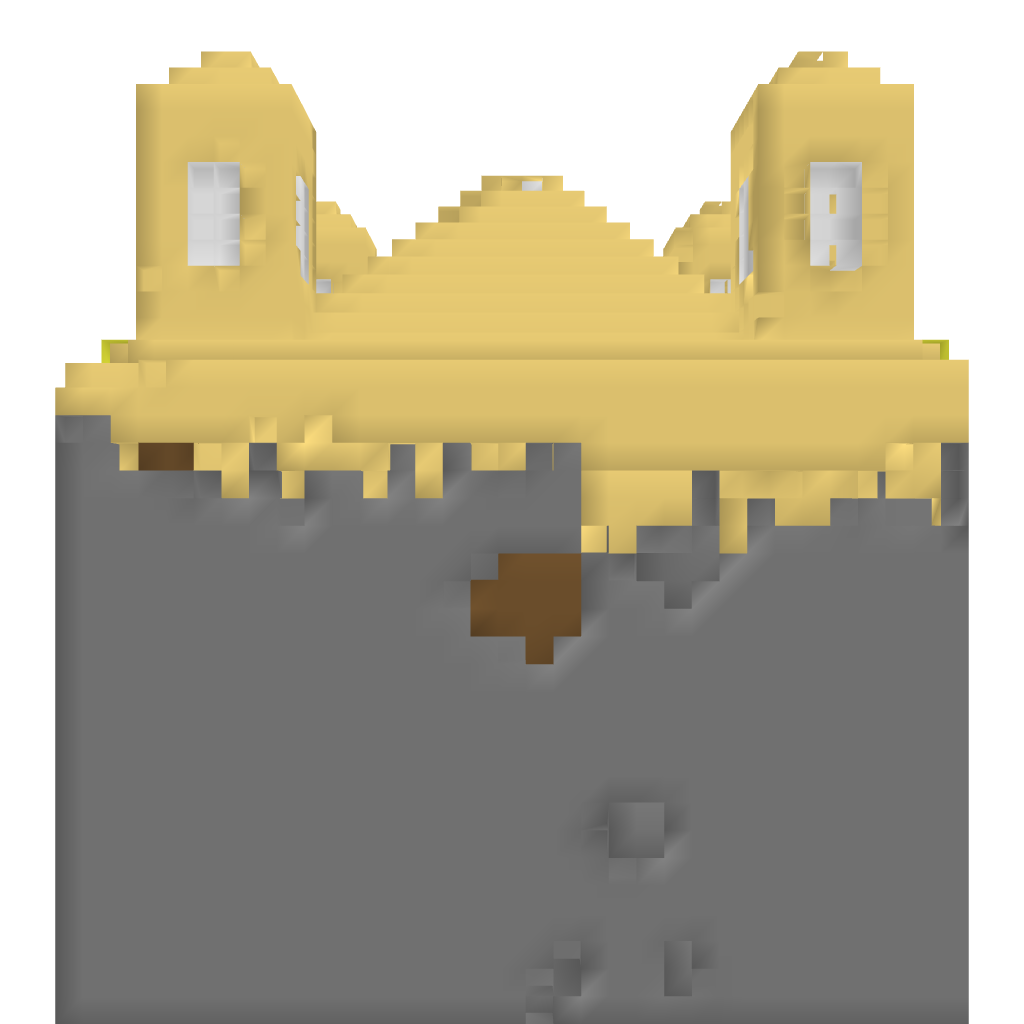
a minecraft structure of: PartyTemple 80% earth and sand temple on top